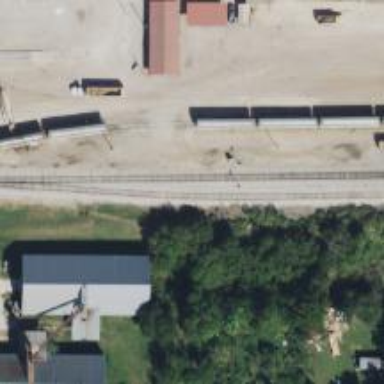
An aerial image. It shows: Railway siding for service.